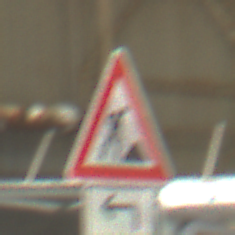
Verkehrszeichen: Arbeitsstelle
Zusatzzeichen unten: RichtungsangabeDurchPfeile2
Umgebung: Indoor, Urban
Tageszeit: Midday
Wetter: NotSpecified
Licht: Natural
Jahreszeit: NotSpecified
Kontrast: MediumContrast